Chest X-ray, AP view. Patient: 43 years old, sex M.
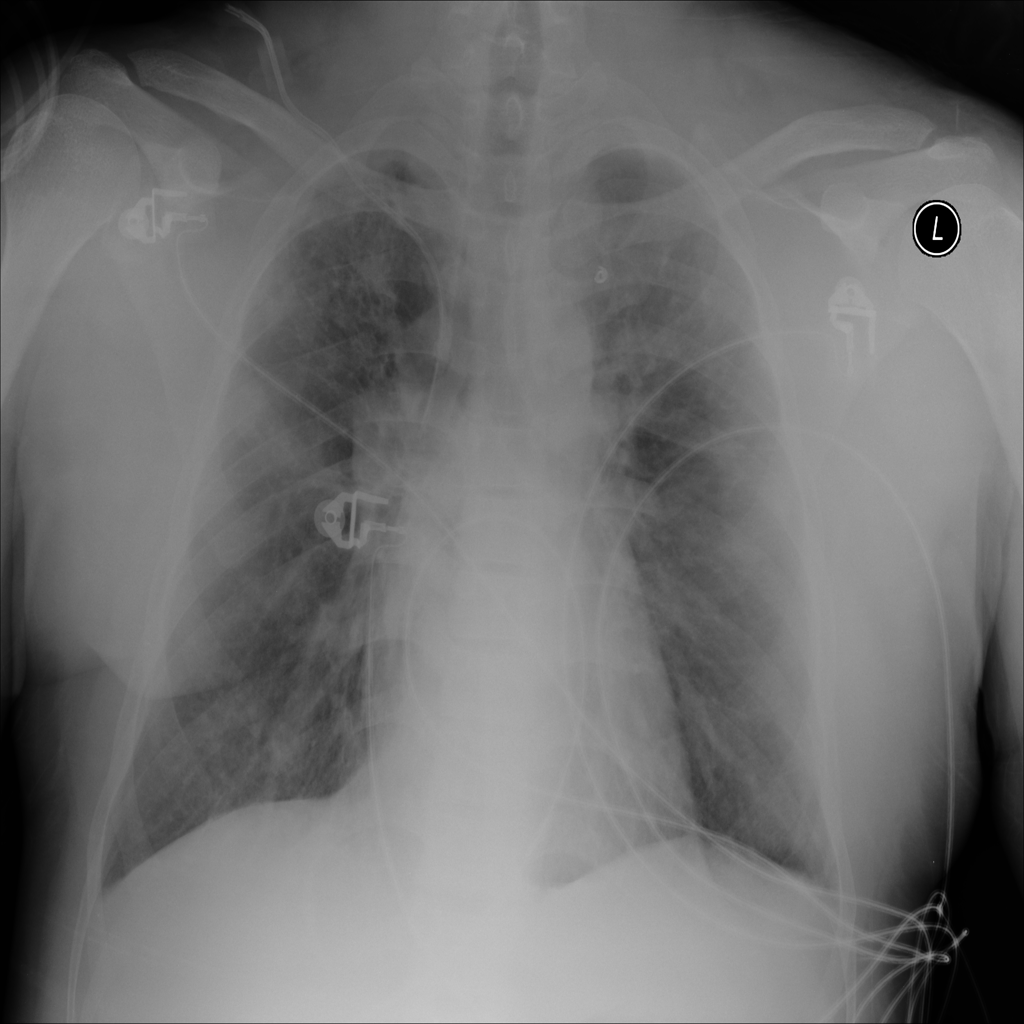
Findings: Consolidation, Infiltration